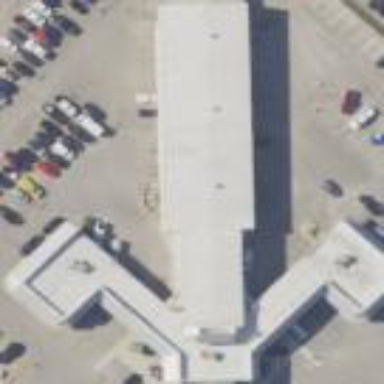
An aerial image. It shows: Building housing car shop.